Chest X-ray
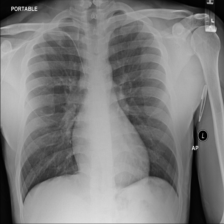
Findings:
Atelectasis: negative
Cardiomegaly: negative
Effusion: negative
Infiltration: negative
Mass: negative
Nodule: negative
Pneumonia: negative
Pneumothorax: negative
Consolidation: negative
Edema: negative
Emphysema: negative
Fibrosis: negative
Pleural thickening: negative
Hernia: negative